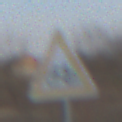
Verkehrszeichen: RadverkehrRechts
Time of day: SunriseSunset
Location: Outdoor (Suburban)
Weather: PartlyCloudy
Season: Winter
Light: Natural